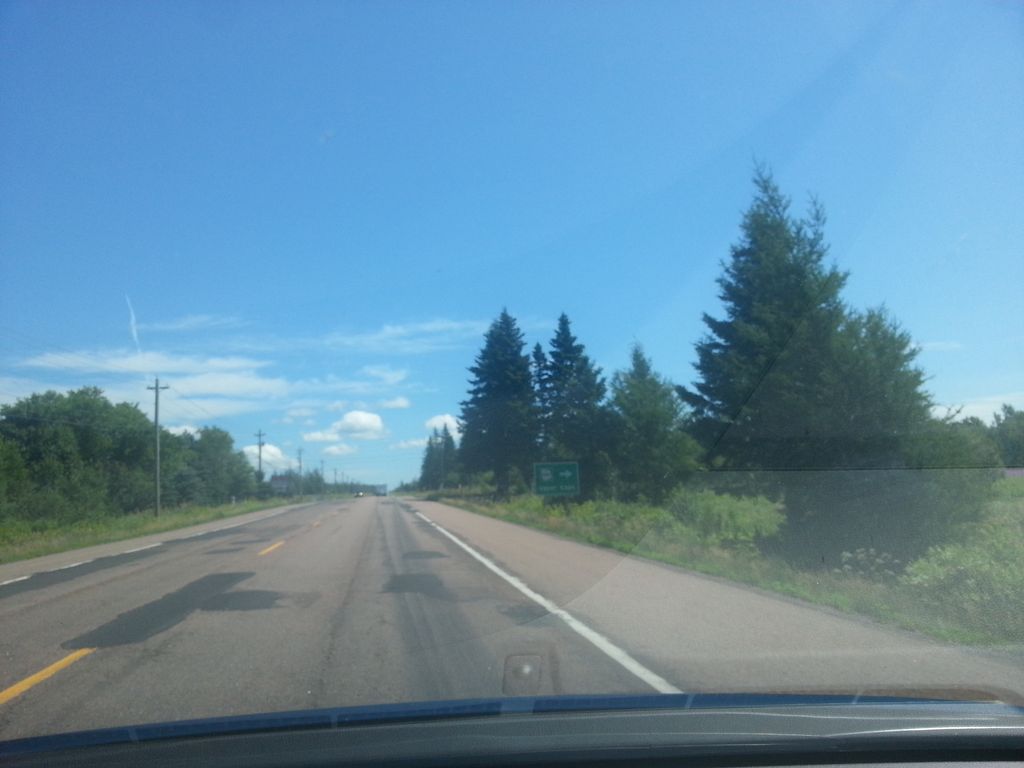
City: charlottetown